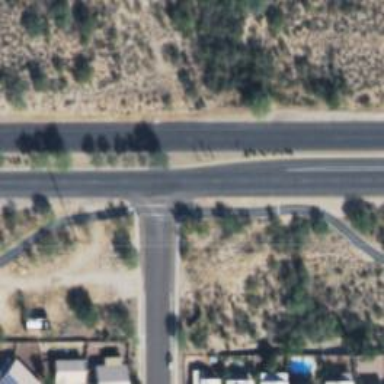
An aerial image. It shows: Uncontrolled road crossing.